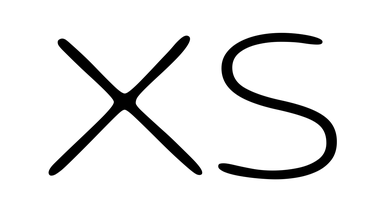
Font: Gluten_Thin